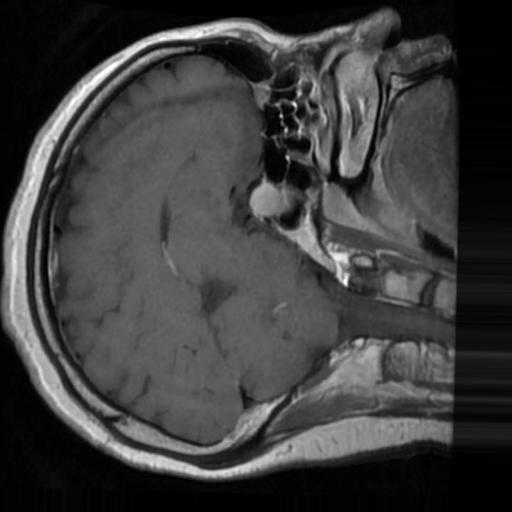
Label: brain_tumor